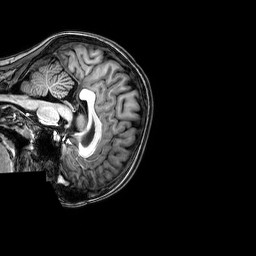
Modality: T1w
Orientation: sagittal
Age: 21
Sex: female